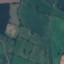
Land use / land cover: Pasture